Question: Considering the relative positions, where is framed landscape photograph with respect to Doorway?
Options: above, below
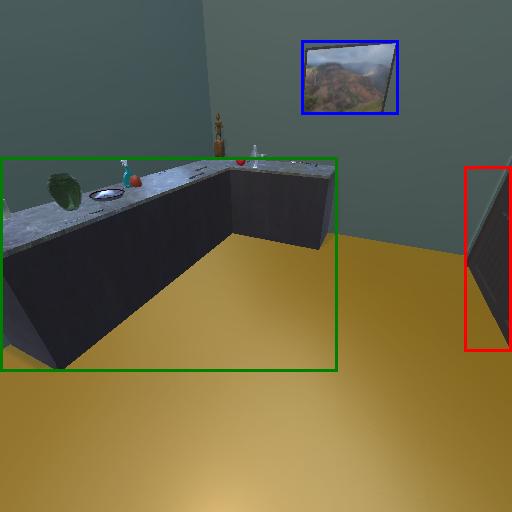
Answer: above